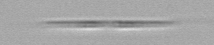
Label: Pseudo-nitzschia